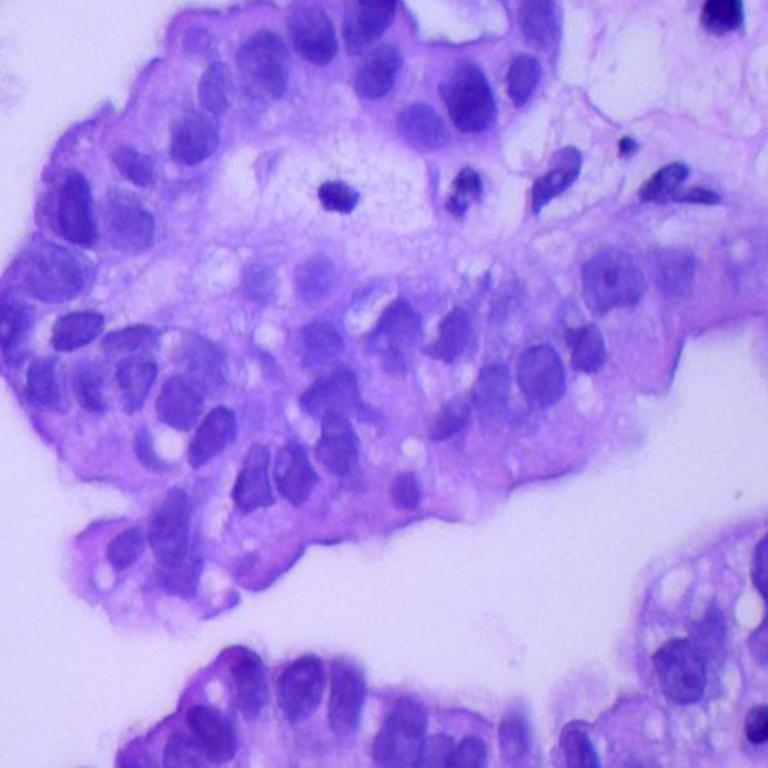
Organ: lung
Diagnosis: adenocarcinomas